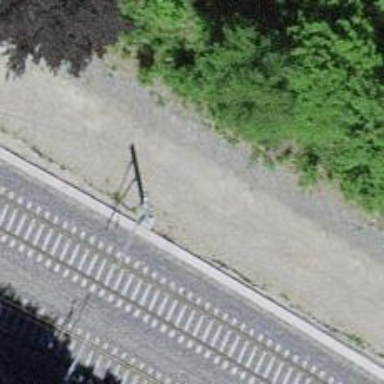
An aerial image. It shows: Yard with one track.